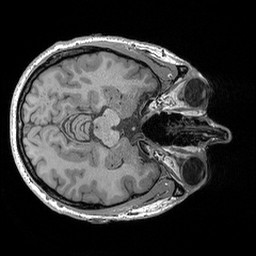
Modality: T1w
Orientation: axial
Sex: male
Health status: healthy
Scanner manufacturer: siemens
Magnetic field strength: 3 T
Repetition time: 2 s
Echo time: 0.00296 s